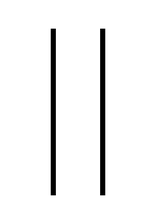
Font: Inter_Thin